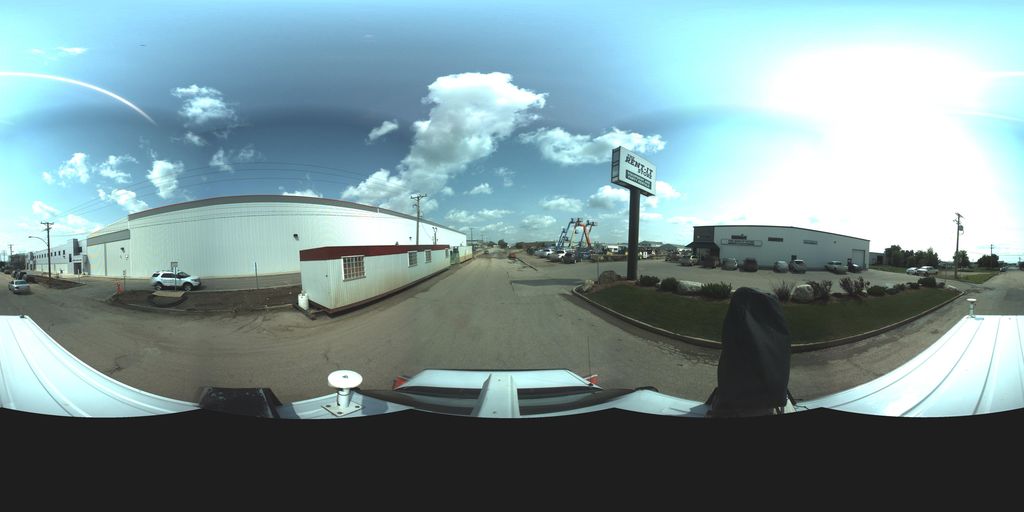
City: saskatoon